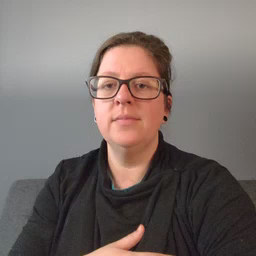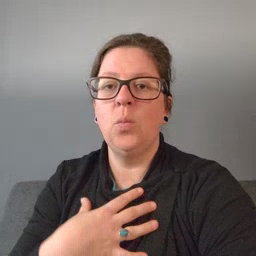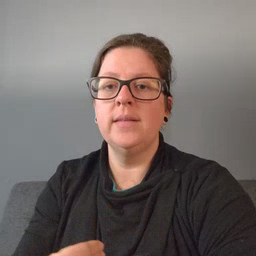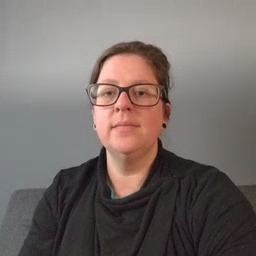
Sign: white